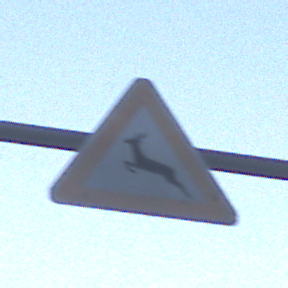
Verkehrszeichen: WildwechselRechts
Umgebung: Outdoor, Urban
Tageszeit: Dawn
Wetter: Clear
Licht: Natural
Jahreszeit: NotSpecified
Kontrast: LowContrast